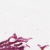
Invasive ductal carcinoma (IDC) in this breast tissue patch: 0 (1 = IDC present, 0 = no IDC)